Breast ultrasound image
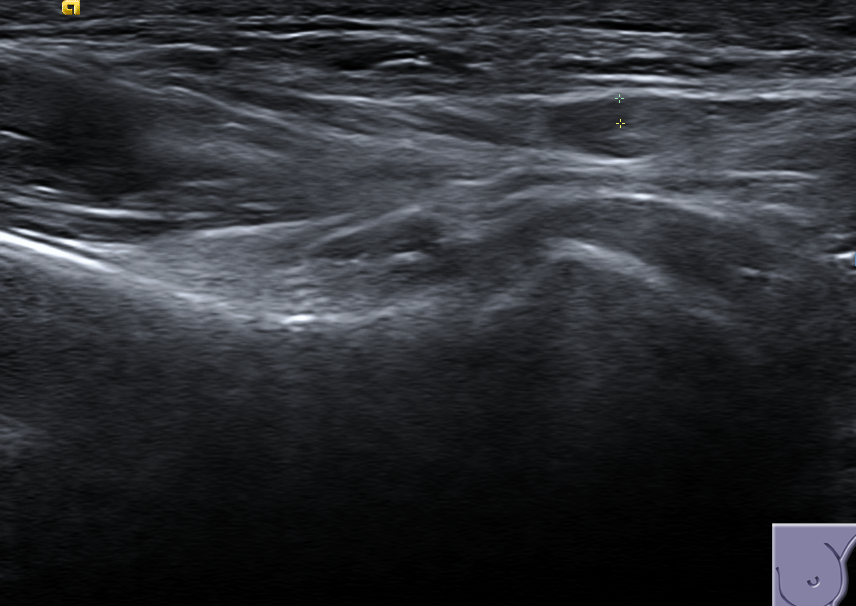
Diagnosis: normal